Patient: sex M, age 70
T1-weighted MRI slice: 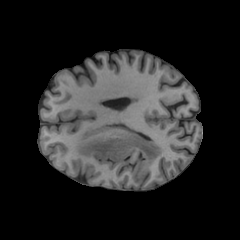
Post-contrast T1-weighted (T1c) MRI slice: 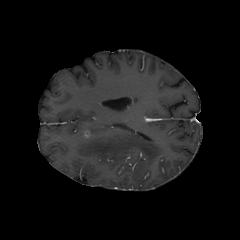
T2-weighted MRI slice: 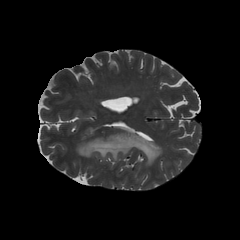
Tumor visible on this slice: yes
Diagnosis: Glioblastoma, IDH-wildtype
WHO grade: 4